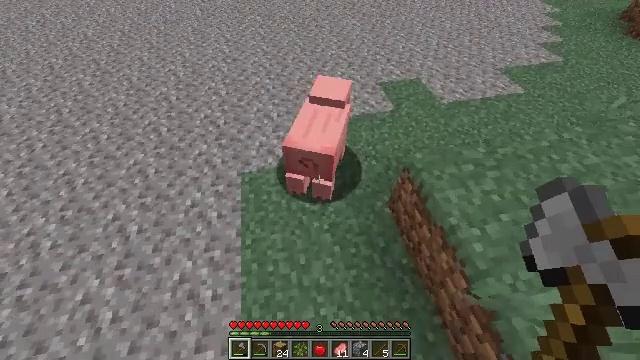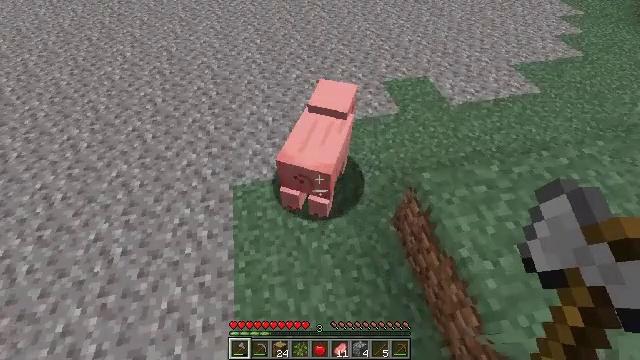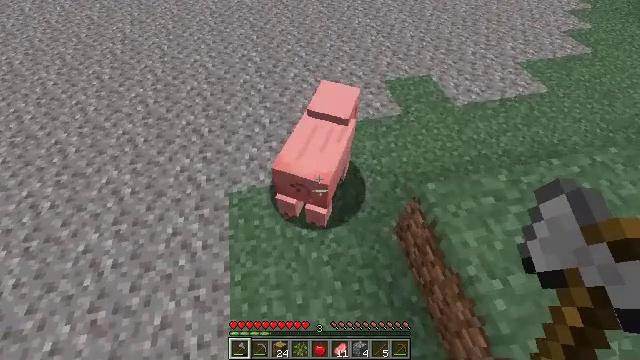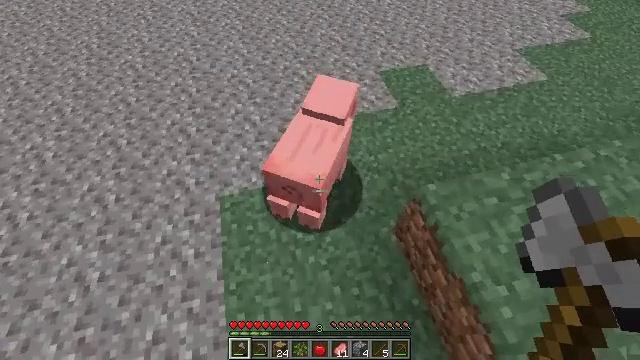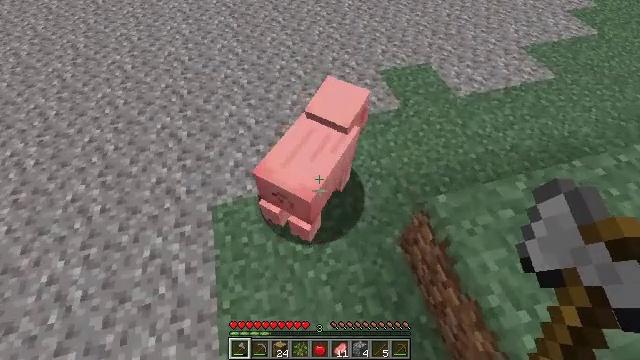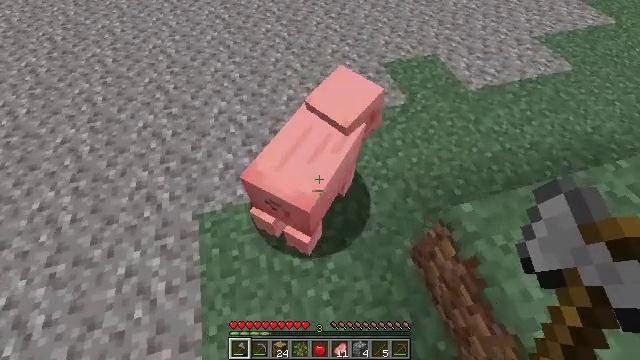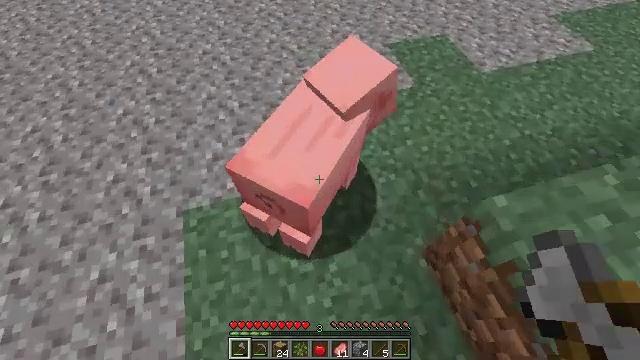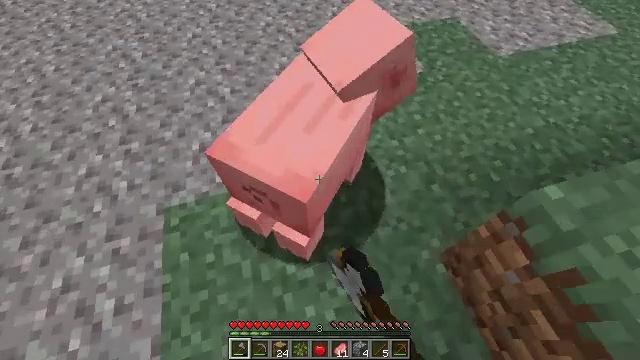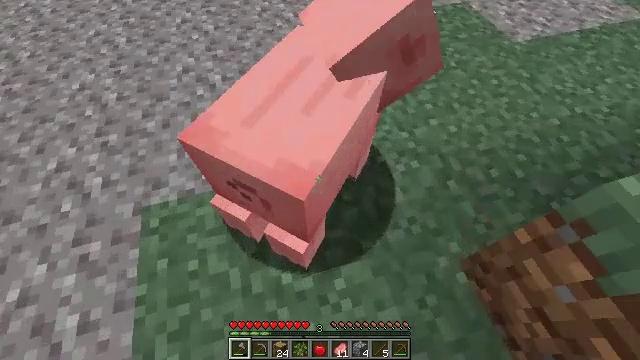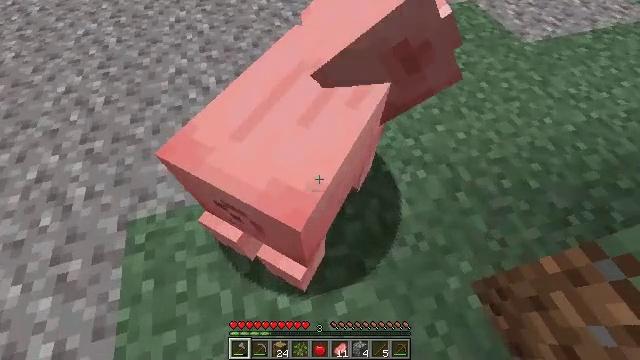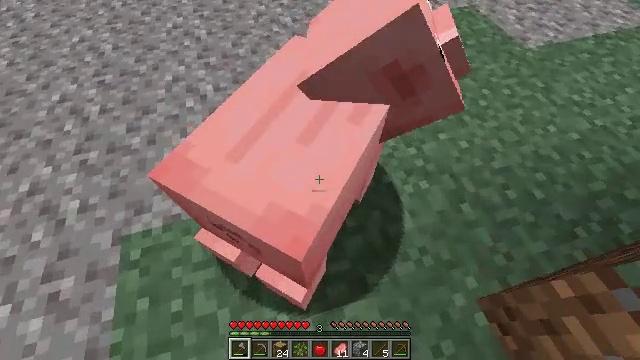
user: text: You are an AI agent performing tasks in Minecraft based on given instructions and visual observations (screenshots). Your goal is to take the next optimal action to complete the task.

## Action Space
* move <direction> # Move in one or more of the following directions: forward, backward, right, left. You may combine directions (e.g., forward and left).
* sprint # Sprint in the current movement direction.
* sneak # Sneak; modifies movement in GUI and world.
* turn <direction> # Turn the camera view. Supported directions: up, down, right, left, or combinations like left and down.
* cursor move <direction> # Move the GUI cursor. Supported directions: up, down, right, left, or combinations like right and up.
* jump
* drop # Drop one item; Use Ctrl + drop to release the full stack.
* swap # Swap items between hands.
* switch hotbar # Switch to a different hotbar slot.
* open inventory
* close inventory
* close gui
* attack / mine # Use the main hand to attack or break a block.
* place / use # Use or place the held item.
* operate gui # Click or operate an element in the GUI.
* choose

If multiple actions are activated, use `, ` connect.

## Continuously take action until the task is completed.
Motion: motion action
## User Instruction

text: Kill the pig.
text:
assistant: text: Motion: turn down
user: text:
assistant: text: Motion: no_op
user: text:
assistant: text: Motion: turn right and down
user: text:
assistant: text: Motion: no_op
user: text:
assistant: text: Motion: no_op
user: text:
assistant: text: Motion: turn down, attack / mine
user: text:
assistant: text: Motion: attack / mine
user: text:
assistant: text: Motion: attack / mine
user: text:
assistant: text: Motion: attack / mine
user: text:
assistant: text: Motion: no_op
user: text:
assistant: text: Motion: no_op